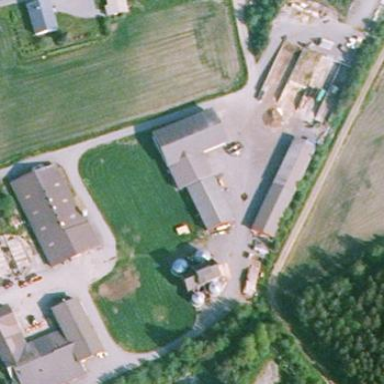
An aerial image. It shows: Farm auxiliary building.